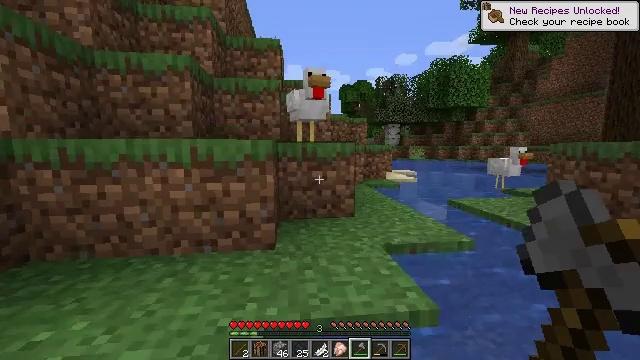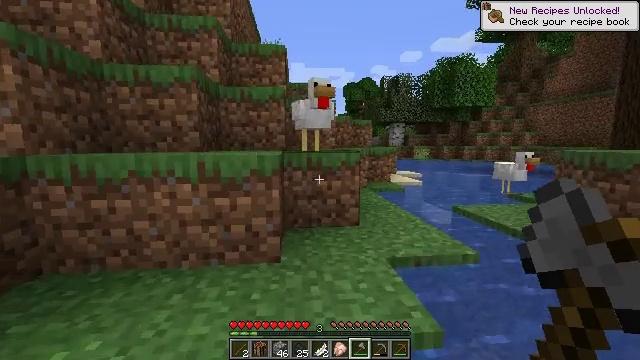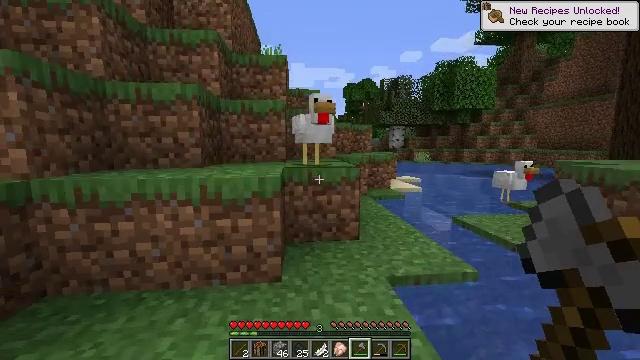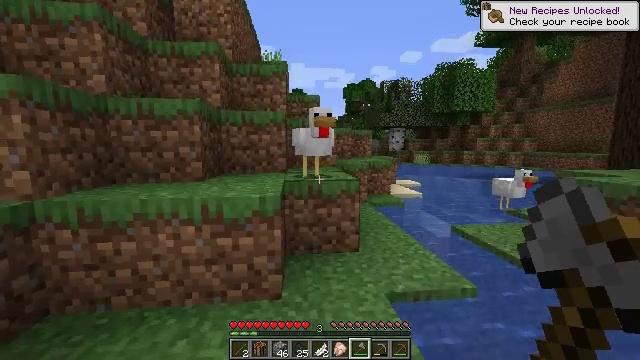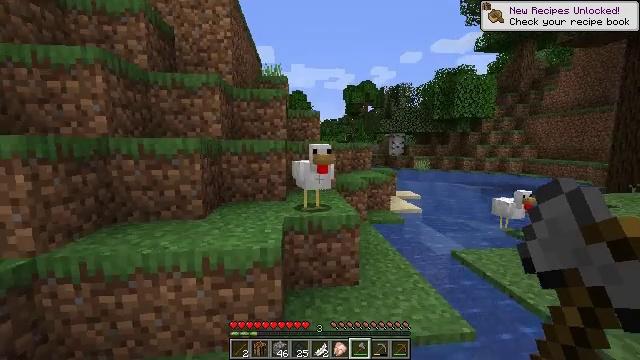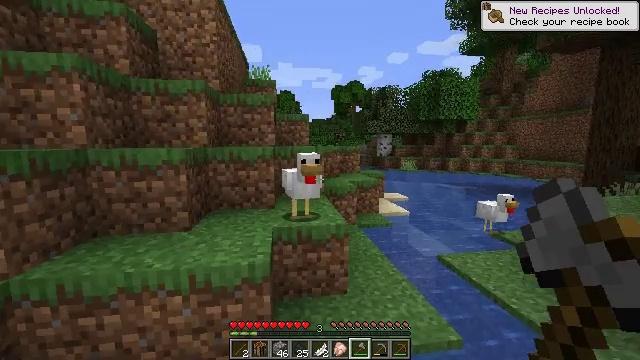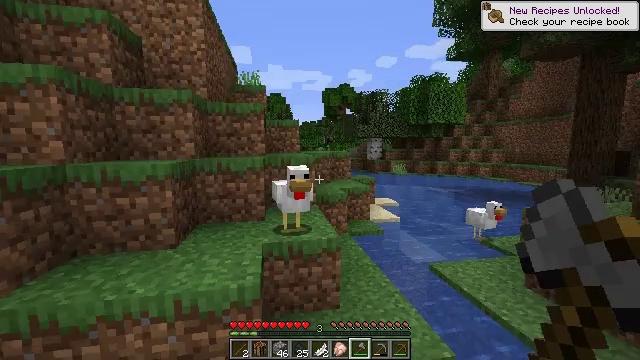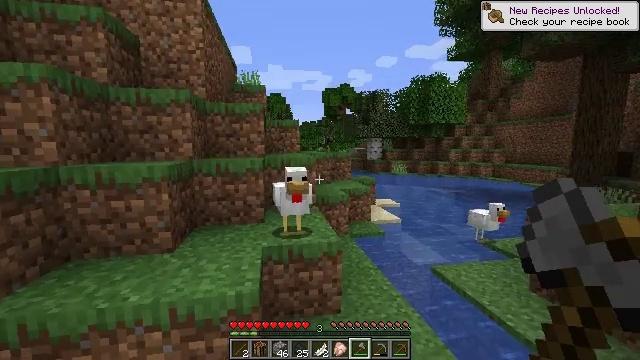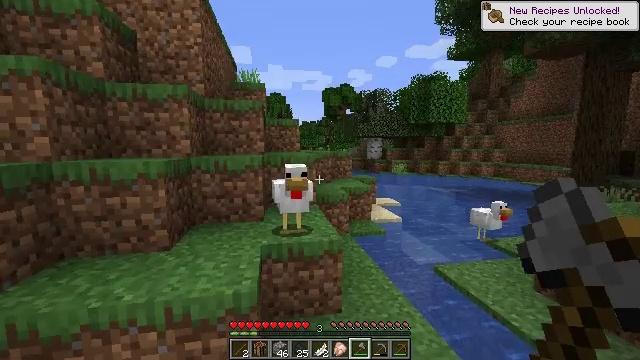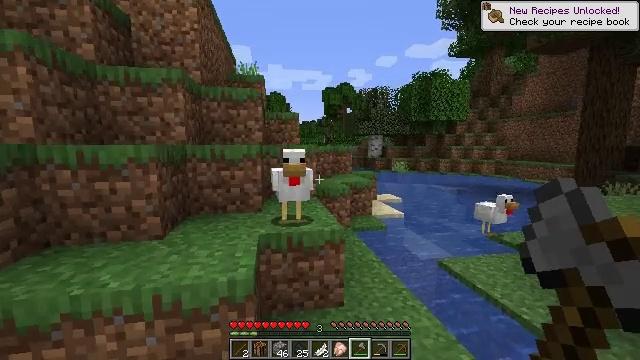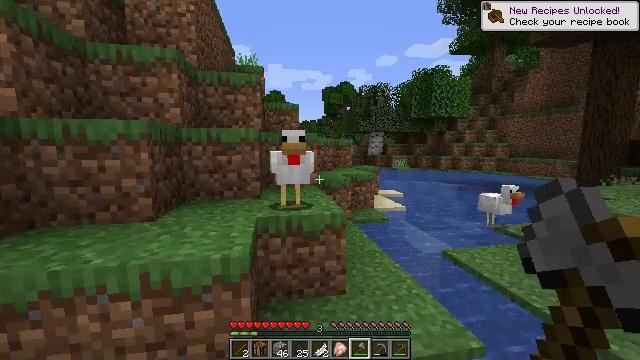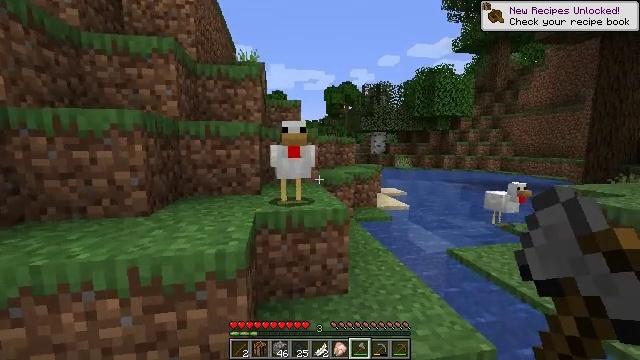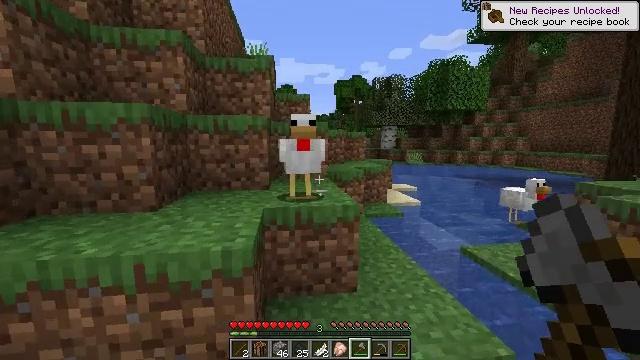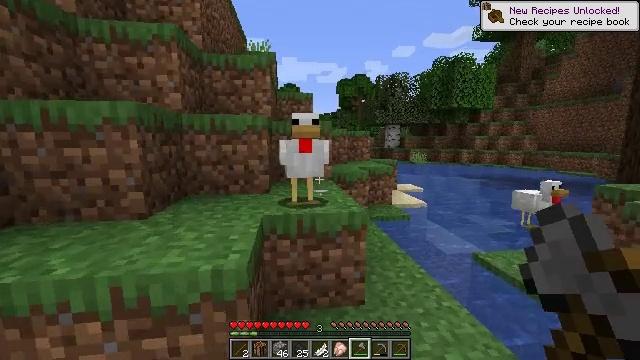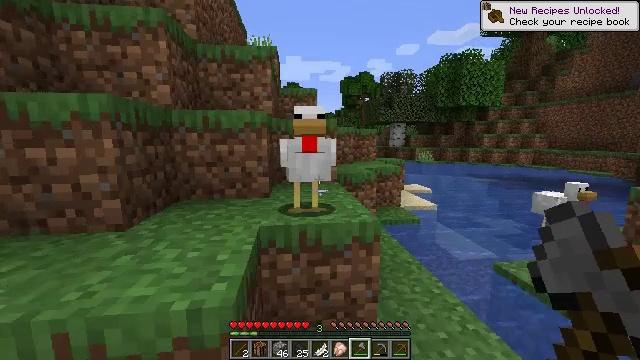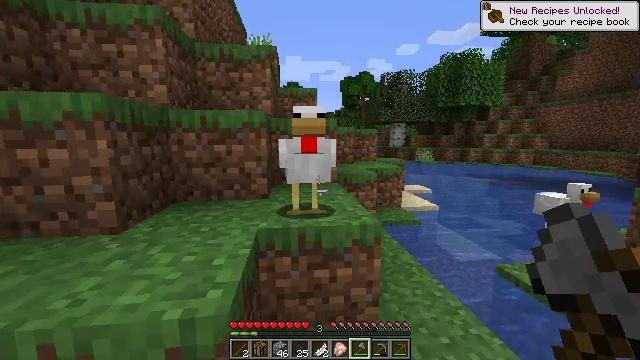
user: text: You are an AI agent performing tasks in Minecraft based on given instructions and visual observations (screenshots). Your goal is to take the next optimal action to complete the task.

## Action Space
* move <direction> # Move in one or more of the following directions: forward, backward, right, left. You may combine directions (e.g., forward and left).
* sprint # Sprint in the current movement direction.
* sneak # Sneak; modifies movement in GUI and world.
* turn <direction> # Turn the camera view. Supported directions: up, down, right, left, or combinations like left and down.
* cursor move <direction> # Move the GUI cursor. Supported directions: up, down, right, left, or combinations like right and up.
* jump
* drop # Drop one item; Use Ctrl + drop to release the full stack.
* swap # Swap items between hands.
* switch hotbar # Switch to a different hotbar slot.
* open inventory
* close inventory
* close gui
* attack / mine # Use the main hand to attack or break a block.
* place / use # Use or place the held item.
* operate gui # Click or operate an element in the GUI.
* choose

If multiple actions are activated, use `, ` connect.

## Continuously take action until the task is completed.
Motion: motion action
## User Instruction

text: Kill mobs.
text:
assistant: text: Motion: move forward, jump
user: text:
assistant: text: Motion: move forward
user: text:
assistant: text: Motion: move forward
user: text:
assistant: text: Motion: move forward
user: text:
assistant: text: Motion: move forward, turn right
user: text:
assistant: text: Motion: move forward, turn right, jump
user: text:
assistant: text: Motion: move forward, jump
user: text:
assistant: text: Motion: move forward, jump
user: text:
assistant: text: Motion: move forward, jump
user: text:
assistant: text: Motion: move forward, jump
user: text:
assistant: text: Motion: move forward
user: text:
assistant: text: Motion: move forward, turn left and down
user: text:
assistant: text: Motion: move forward
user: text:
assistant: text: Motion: move forward
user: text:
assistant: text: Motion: no_op
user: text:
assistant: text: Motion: no_op
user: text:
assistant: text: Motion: no_op
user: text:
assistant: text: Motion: no_op
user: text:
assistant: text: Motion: no_op
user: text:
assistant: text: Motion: no_op
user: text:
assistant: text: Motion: no_op
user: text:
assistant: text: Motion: attack / mine
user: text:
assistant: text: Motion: attack / mine
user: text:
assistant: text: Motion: attack / mine
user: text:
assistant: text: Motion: no_op
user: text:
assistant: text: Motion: move forward
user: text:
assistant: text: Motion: move forward
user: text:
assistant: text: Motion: move forward
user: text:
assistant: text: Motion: move forward
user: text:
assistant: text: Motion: move forward